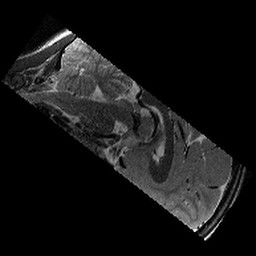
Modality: T2w
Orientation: sagittal
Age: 10
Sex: male
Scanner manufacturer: siemens
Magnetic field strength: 3 T
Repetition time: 9.23 s
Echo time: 0.067 s